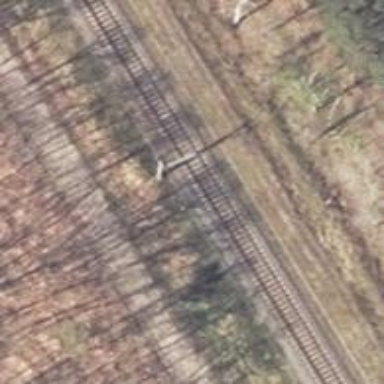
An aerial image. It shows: Milestone along the railway with catenary mast.